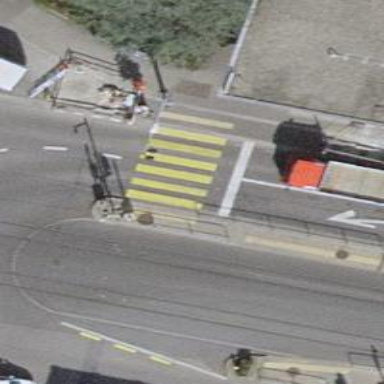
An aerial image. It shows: Crossing with traffic signals.